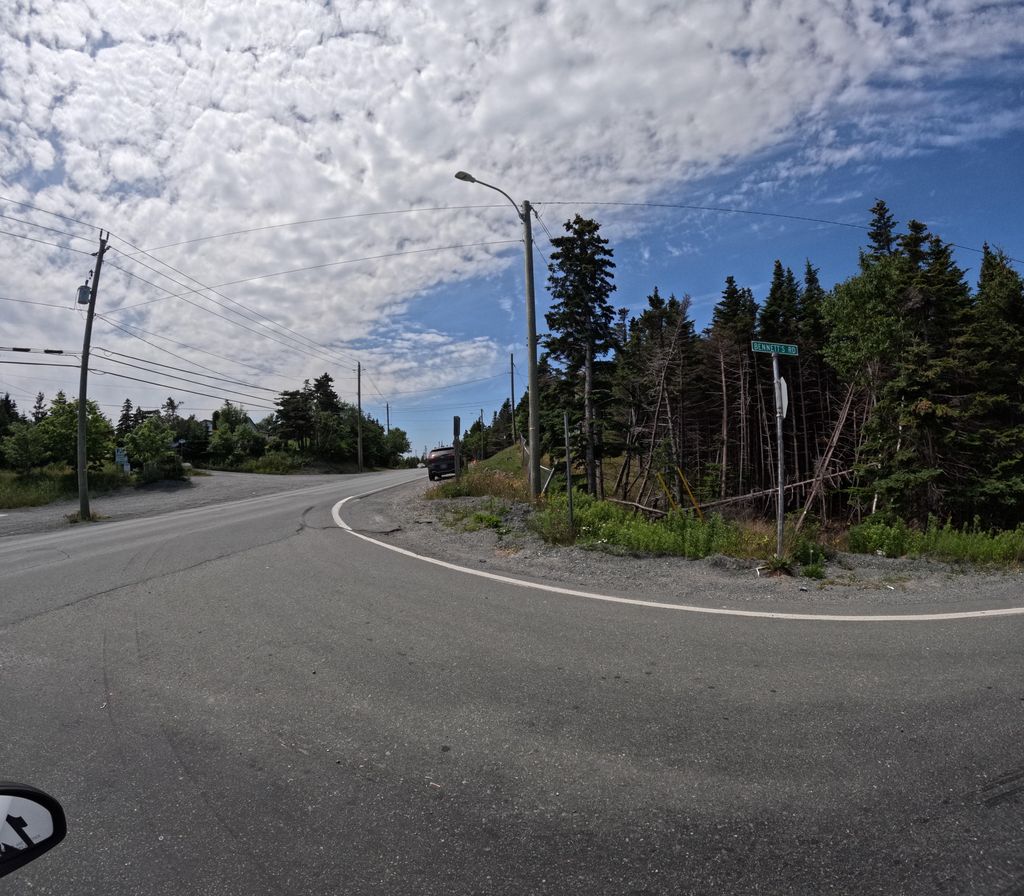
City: st_johns